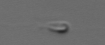
Label: flagellate_morphotype3